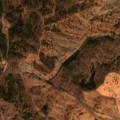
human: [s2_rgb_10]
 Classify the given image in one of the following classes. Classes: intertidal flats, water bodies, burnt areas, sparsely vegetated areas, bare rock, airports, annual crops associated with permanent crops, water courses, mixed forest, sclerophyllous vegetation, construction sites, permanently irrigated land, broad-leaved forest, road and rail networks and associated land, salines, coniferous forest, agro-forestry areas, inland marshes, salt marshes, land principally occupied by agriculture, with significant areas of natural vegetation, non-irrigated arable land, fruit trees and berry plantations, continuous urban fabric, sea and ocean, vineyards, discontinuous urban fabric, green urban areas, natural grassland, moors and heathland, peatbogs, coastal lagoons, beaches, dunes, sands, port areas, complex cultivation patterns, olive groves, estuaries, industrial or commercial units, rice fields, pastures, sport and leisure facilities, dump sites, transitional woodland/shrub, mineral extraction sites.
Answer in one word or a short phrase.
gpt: non-irrigated arable land, agro-forestry areas, broad-leaved forest, transitional woodland/shrub